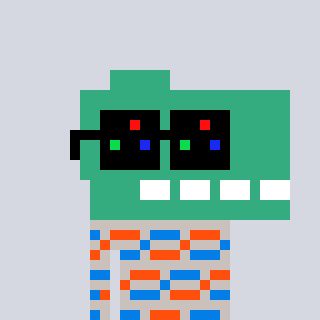
a pixel art character with square black sunglasses, a dino-shaped head and a foggrey-colored body on a cool background